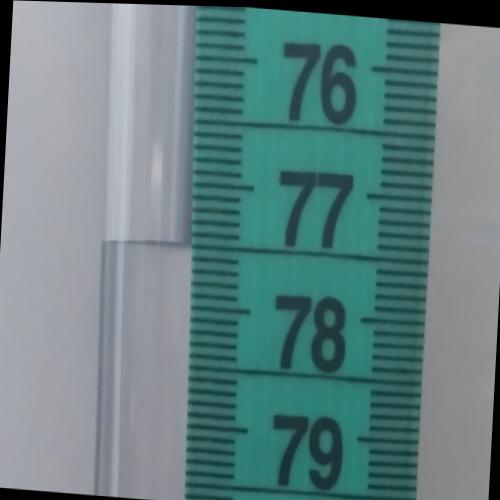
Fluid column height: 77.5 cm